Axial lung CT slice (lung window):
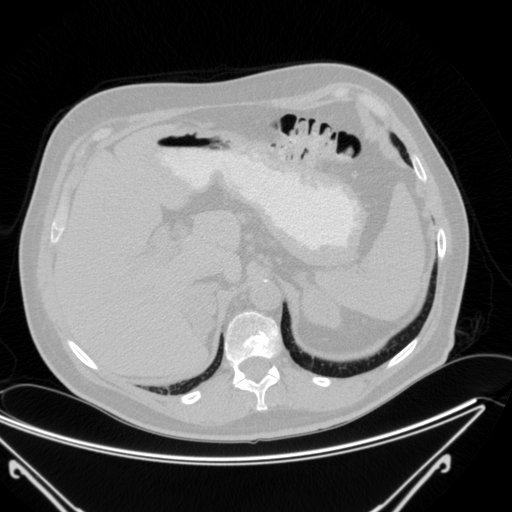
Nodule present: no